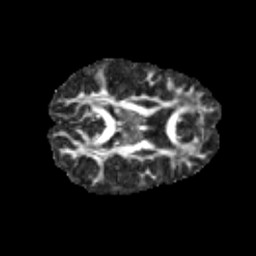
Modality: FA
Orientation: axial
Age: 14
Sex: female
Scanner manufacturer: siemens
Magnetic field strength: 3 T
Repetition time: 3.8 s
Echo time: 0.07 s